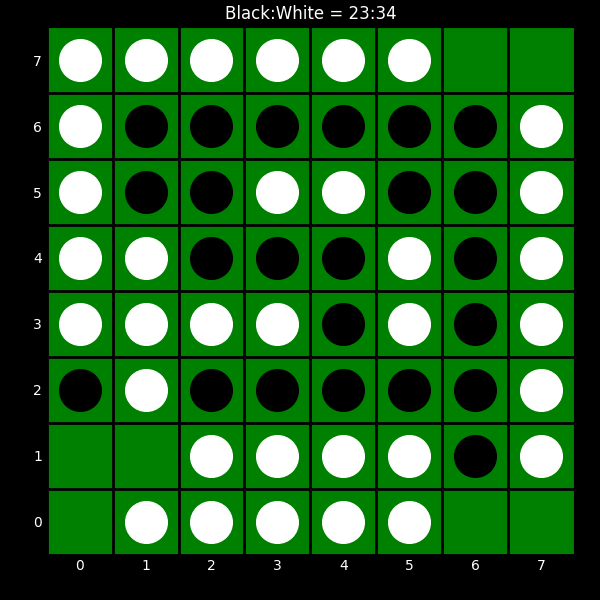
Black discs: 23
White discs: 34